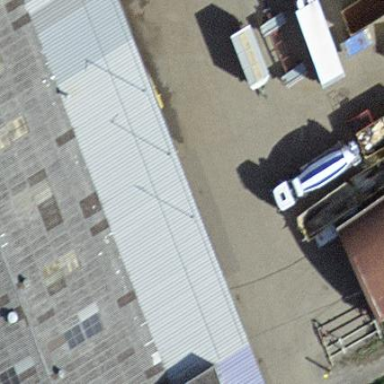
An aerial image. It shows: Part of building.